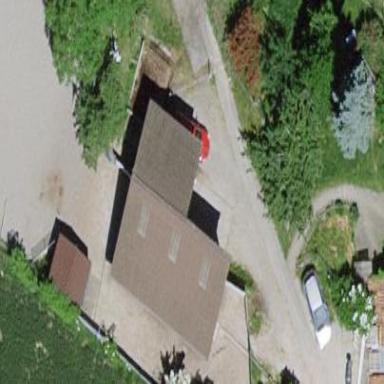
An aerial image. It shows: Farm auxiliary building.